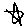
Label: star